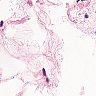
Metastatic tissue present: no